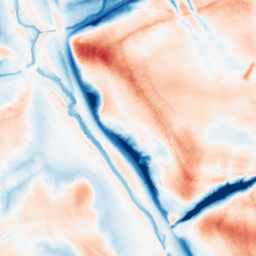
Category: edge_preserving
Decomposition family: guided
Decomposition parameters: radius: 16
eps: 0.1
Upsampling method: regularized
Upsampling parameters: scale: 4
lambda_reg: 0.001
Upsampling scale: 4